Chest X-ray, AP view. Patient: 27 years old, sex M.
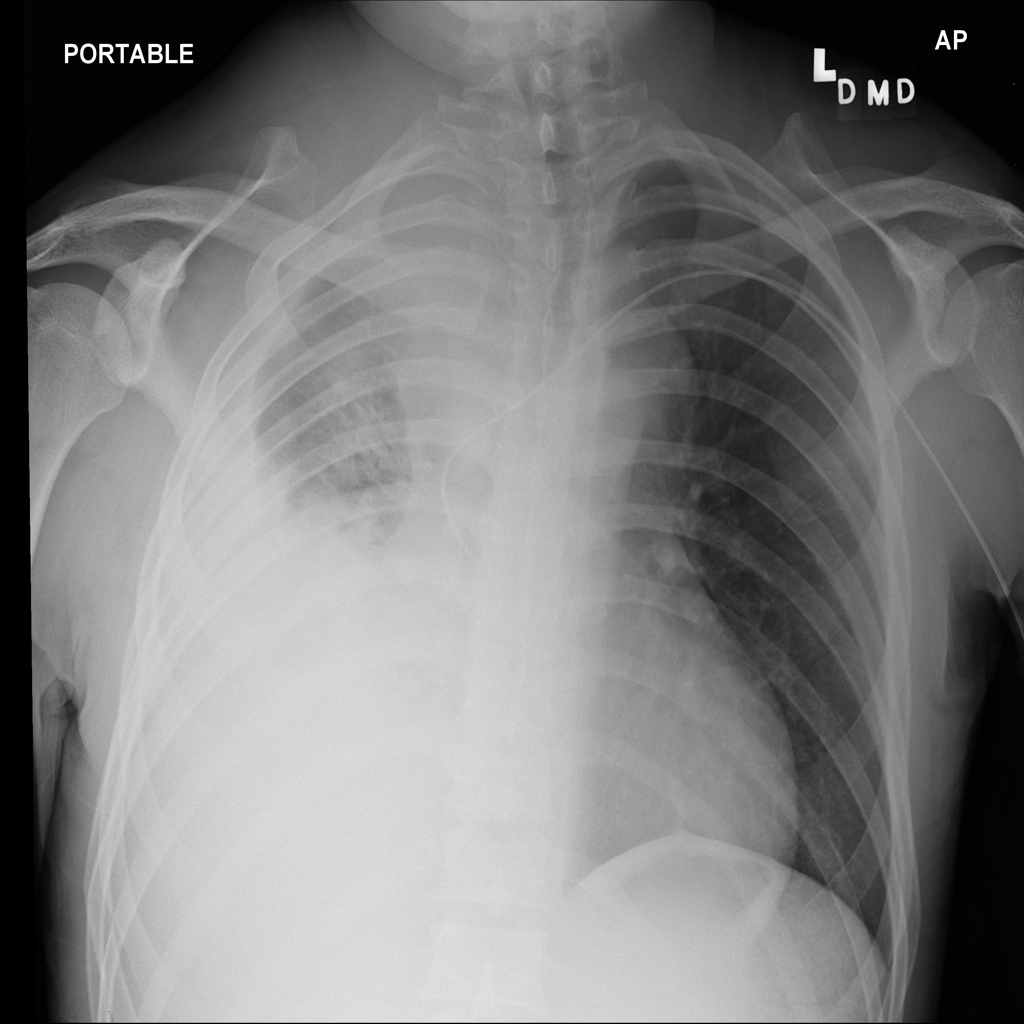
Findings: Effusion, Mass